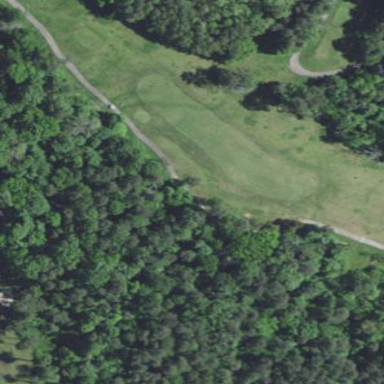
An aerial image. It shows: Scenic golf fairway.